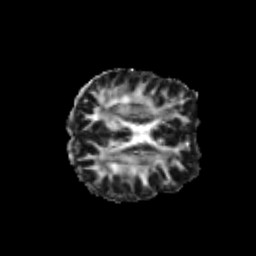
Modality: FA
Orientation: axial
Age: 28
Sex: female
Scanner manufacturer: siemens
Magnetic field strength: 3 T
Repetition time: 3.5 s
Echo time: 0.104 s